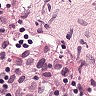
Metastatic tissue present: no